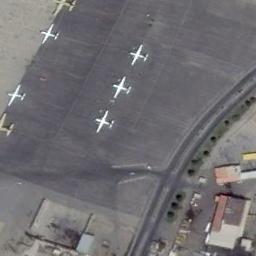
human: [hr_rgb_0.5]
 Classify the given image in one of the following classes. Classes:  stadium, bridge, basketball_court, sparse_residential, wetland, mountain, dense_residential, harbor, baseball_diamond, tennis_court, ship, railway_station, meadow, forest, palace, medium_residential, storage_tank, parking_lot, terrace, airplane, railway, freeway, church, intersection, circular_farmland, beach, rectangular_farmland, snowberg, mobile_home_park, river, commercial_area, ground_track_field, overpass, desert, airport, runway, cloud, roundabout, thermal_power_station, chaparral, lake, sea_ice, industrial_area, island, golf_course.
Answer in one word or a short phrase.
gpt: airplane